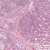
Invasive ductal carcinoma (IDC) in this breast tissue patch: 0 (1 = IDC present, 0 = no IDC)